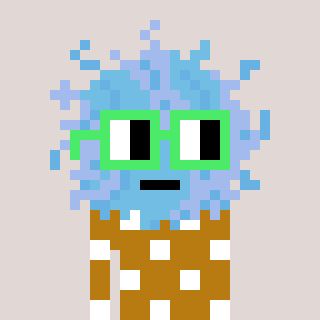
a pixel art character with square light green glasses, a lint-shaped head and a gold-colored body on a warm background